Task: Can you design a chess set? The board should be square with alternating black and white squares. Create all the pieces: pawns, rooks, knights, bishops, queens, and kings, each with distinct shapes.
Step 5187:
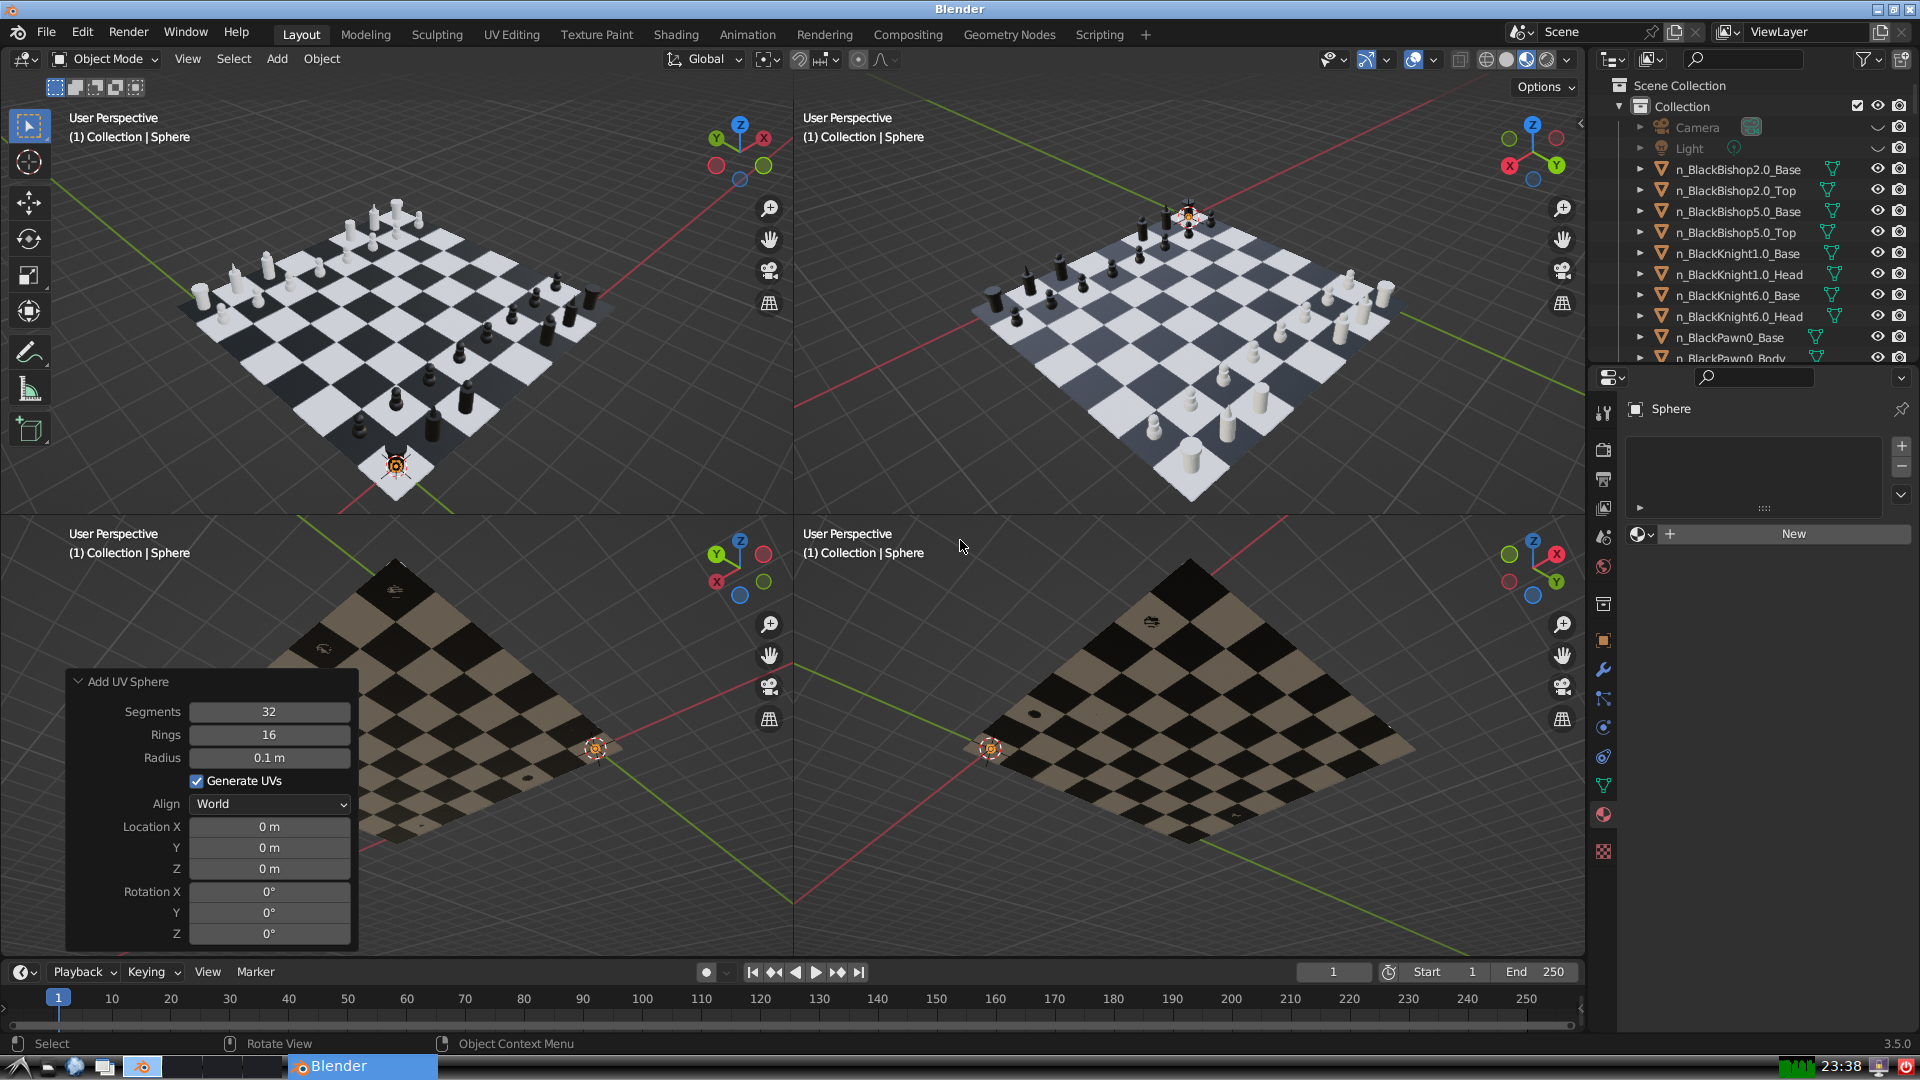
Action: {"mouse_move": [270, 827]}